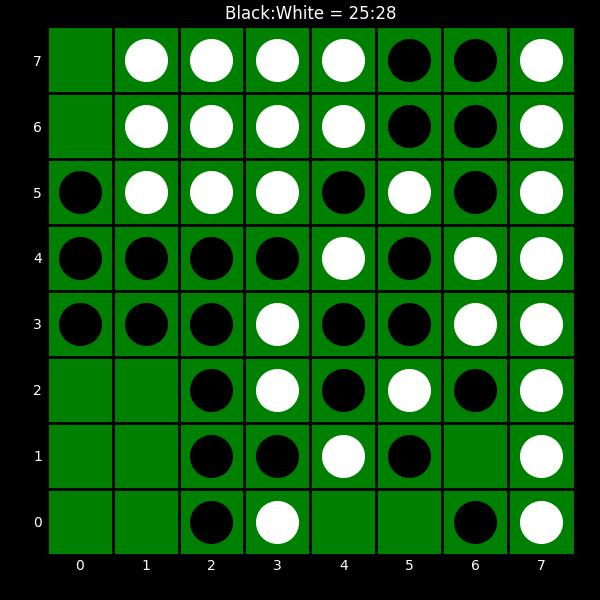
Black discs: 25
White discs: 28